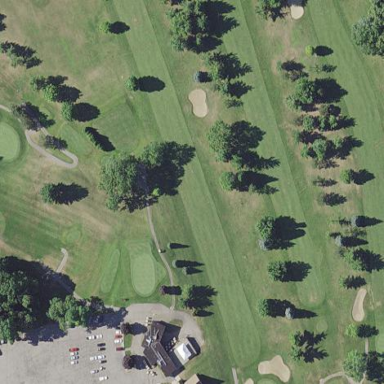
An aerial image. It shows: Lush grass fairway on golf course.